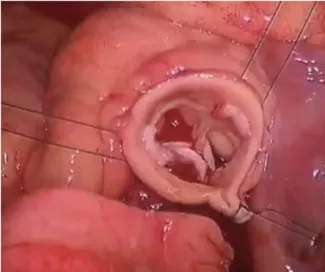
(C) Reconstruct the root by a horizontal running mattress suture.
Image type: medical_photograph (other_medical_photograph)